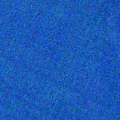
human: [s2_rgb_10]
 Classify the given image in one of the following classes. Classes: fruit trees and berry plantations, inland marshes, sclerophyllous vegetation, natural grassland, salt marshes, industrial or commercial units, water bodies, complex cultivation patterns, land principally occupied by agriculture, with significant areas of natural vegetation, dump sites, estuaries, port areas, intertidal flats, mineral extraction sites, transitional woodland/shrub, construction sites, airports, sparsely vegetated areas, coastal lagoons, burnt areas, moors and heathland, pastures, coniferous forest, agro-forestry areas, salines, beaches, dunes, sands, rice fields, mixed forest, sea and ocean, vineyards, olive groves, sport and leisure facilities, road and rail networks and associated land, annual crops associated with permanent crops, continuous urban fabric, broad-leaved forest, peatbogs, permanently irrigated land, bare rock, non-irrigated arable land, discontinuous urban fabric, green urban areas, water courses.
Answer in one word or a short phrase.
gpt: sea and ocean